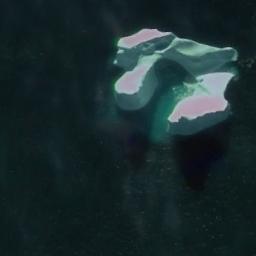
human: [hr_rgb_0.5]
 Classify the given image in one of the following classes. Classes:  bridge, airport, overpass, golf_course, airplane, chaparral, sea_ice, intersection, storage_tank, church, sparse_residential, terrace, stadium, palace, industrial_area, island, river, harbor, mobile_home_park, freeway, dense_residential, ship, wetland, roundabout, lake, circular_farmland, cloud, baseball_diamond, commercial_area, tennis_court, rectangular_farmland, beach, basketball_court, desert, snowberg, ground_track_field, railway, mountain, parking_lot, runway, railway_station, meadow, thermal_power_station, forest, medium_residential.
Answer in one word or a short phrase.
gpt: sea_ice